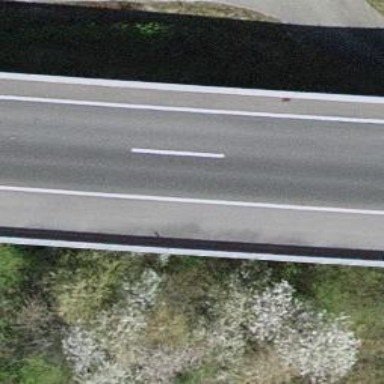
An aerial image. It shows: Bridge over motorway.